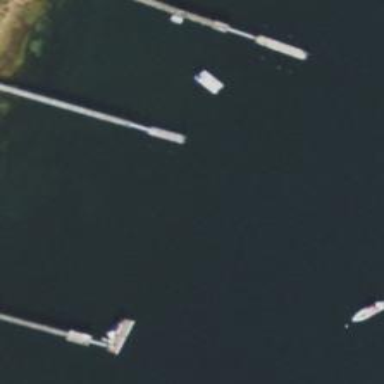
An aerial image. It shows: Commercial mooring pier.